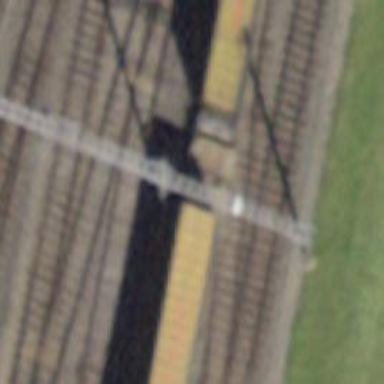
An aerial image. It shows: Railway yard with electrified tracks and single track.